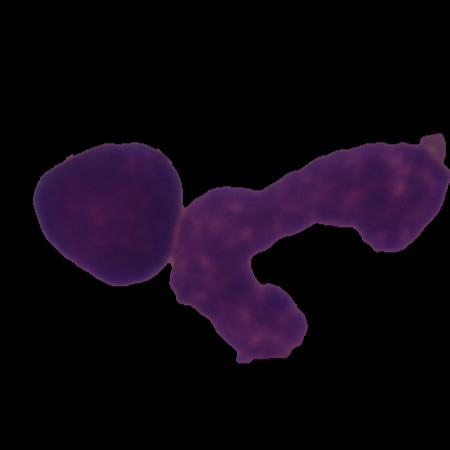
Label: healthy